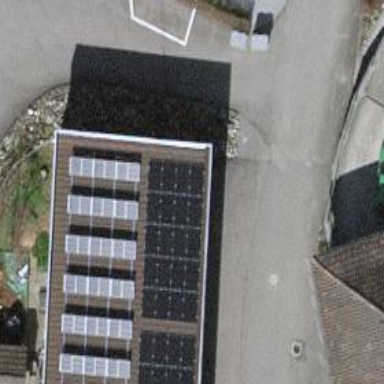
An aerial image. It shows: Solar power generator.